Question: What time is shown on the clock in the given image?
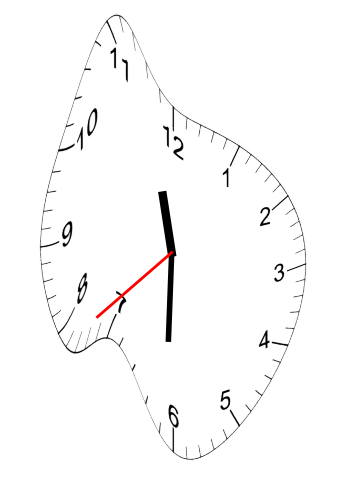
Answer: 11:30:38